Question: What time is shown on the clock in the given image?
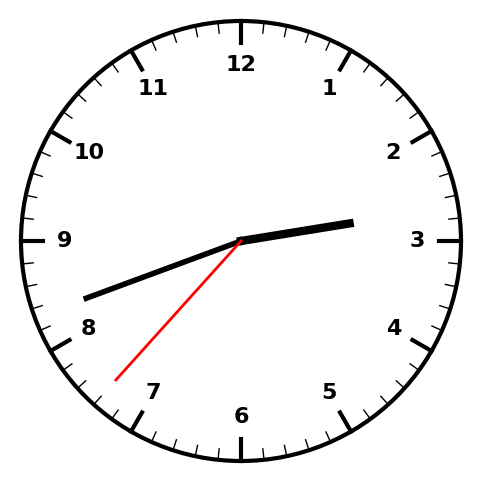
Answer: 02:41:37